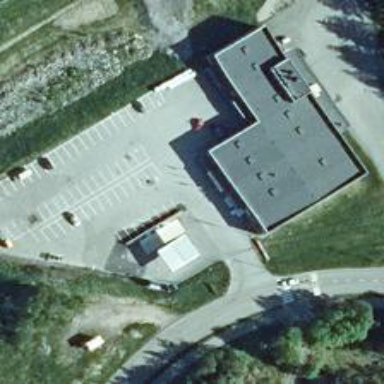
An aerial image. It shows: Convenience shop.